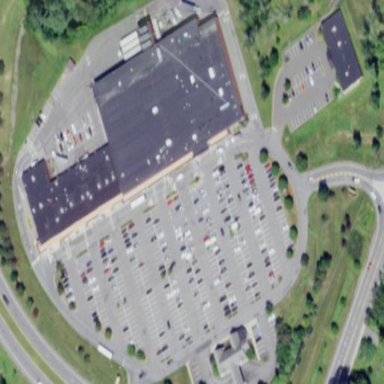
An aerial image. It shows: Retail area.